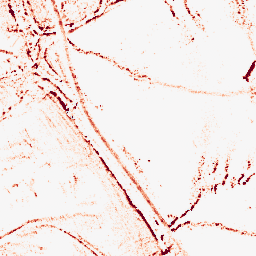
Category: morphological
Decomposition family: morphological_rect
Decomposition parameters: operation: opening
width: 5
height: 5
Upsampling method: quintic
Upsampling parameters: scale: 2
Upsampling scale: 2